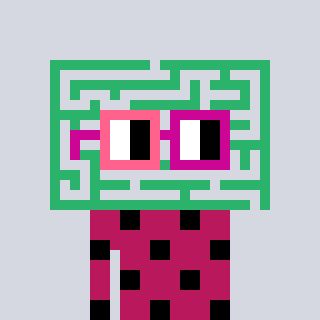
a pixel art character with square pink and red glasses, a maze-shaped head and a darkpink-colored body on a cool background